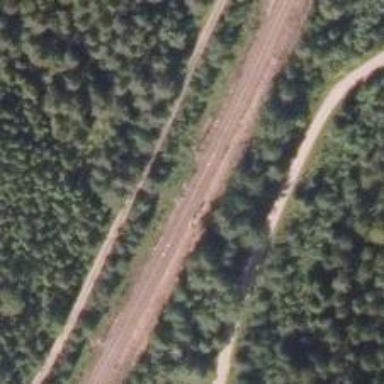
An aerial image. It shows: Railway signal.